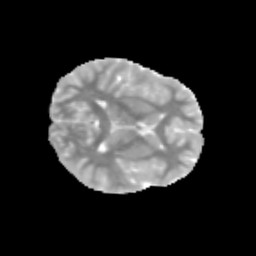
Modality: MD
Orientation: axial
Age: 11
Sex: male
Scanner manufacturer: siemens
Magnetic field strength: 3 T
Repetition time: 3.8 s
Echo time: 0.07 s